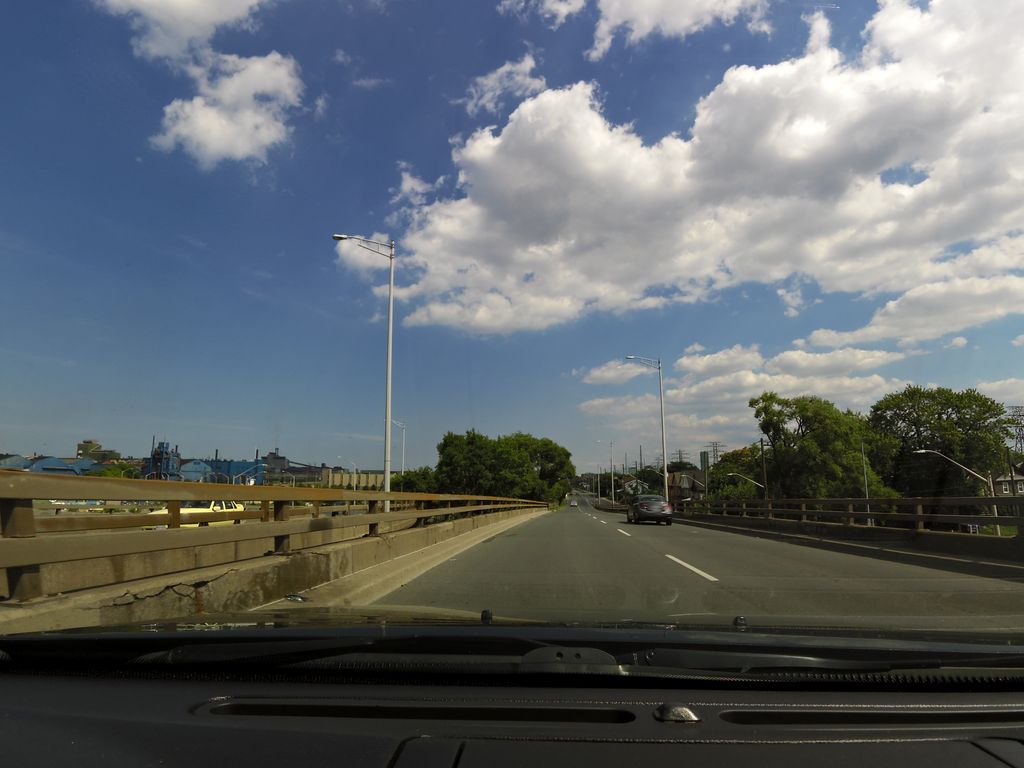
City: hamilton